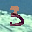
Label: 3